Question: I am trying to draw a series of lines. The lines are all the same length, and randomly switch colors for a random length (blue to orange). I am drawing the lines in blue and then overlaying orange on top. You can see from my picture there are clipped parts of the lines where it is grey. I cannot figure out why this is happening. Also related I believe is that my labels are not moving to a left alignment like they should. Any help is greatly appreciated.

'''
import numpy as np
import matplotlib.pyplot as plt
import matplotlib.lines as mlines
import random
plt.close('all')
fig, ax = plt.subplots(figsize=(15,11))
def label(xy, text):
y = xy[1] - 2
ax.text(xy[0], y, text, ha="left", family='sans-serif', size=14)
def draw_chromosome(start, stop, y, color):
x = np.array([start, stop])
y = np.array([y, y])
line = mlines.Line2D(x , y, lw=10., color=color)
ax.add_line(line)
x = 50
y = 100
chr = 1
for i in range(22):
draw_chromosome(x, 120, y, "#1C2F4D")
j = 0
while j < 120:
print j
length = 1
if random.randint(1, 100) > 90:
length = random.randint(1, 120-j)
draw_chromosome(j, j+length, y, "#FA9B00")
j = j+length+1
label([x, y], "Chromosome%i" % chr)
y -= 3
chr += 1
plt.axis('equal')
plt.axis('off')
plt.tight_layout()
plt.show()
'''
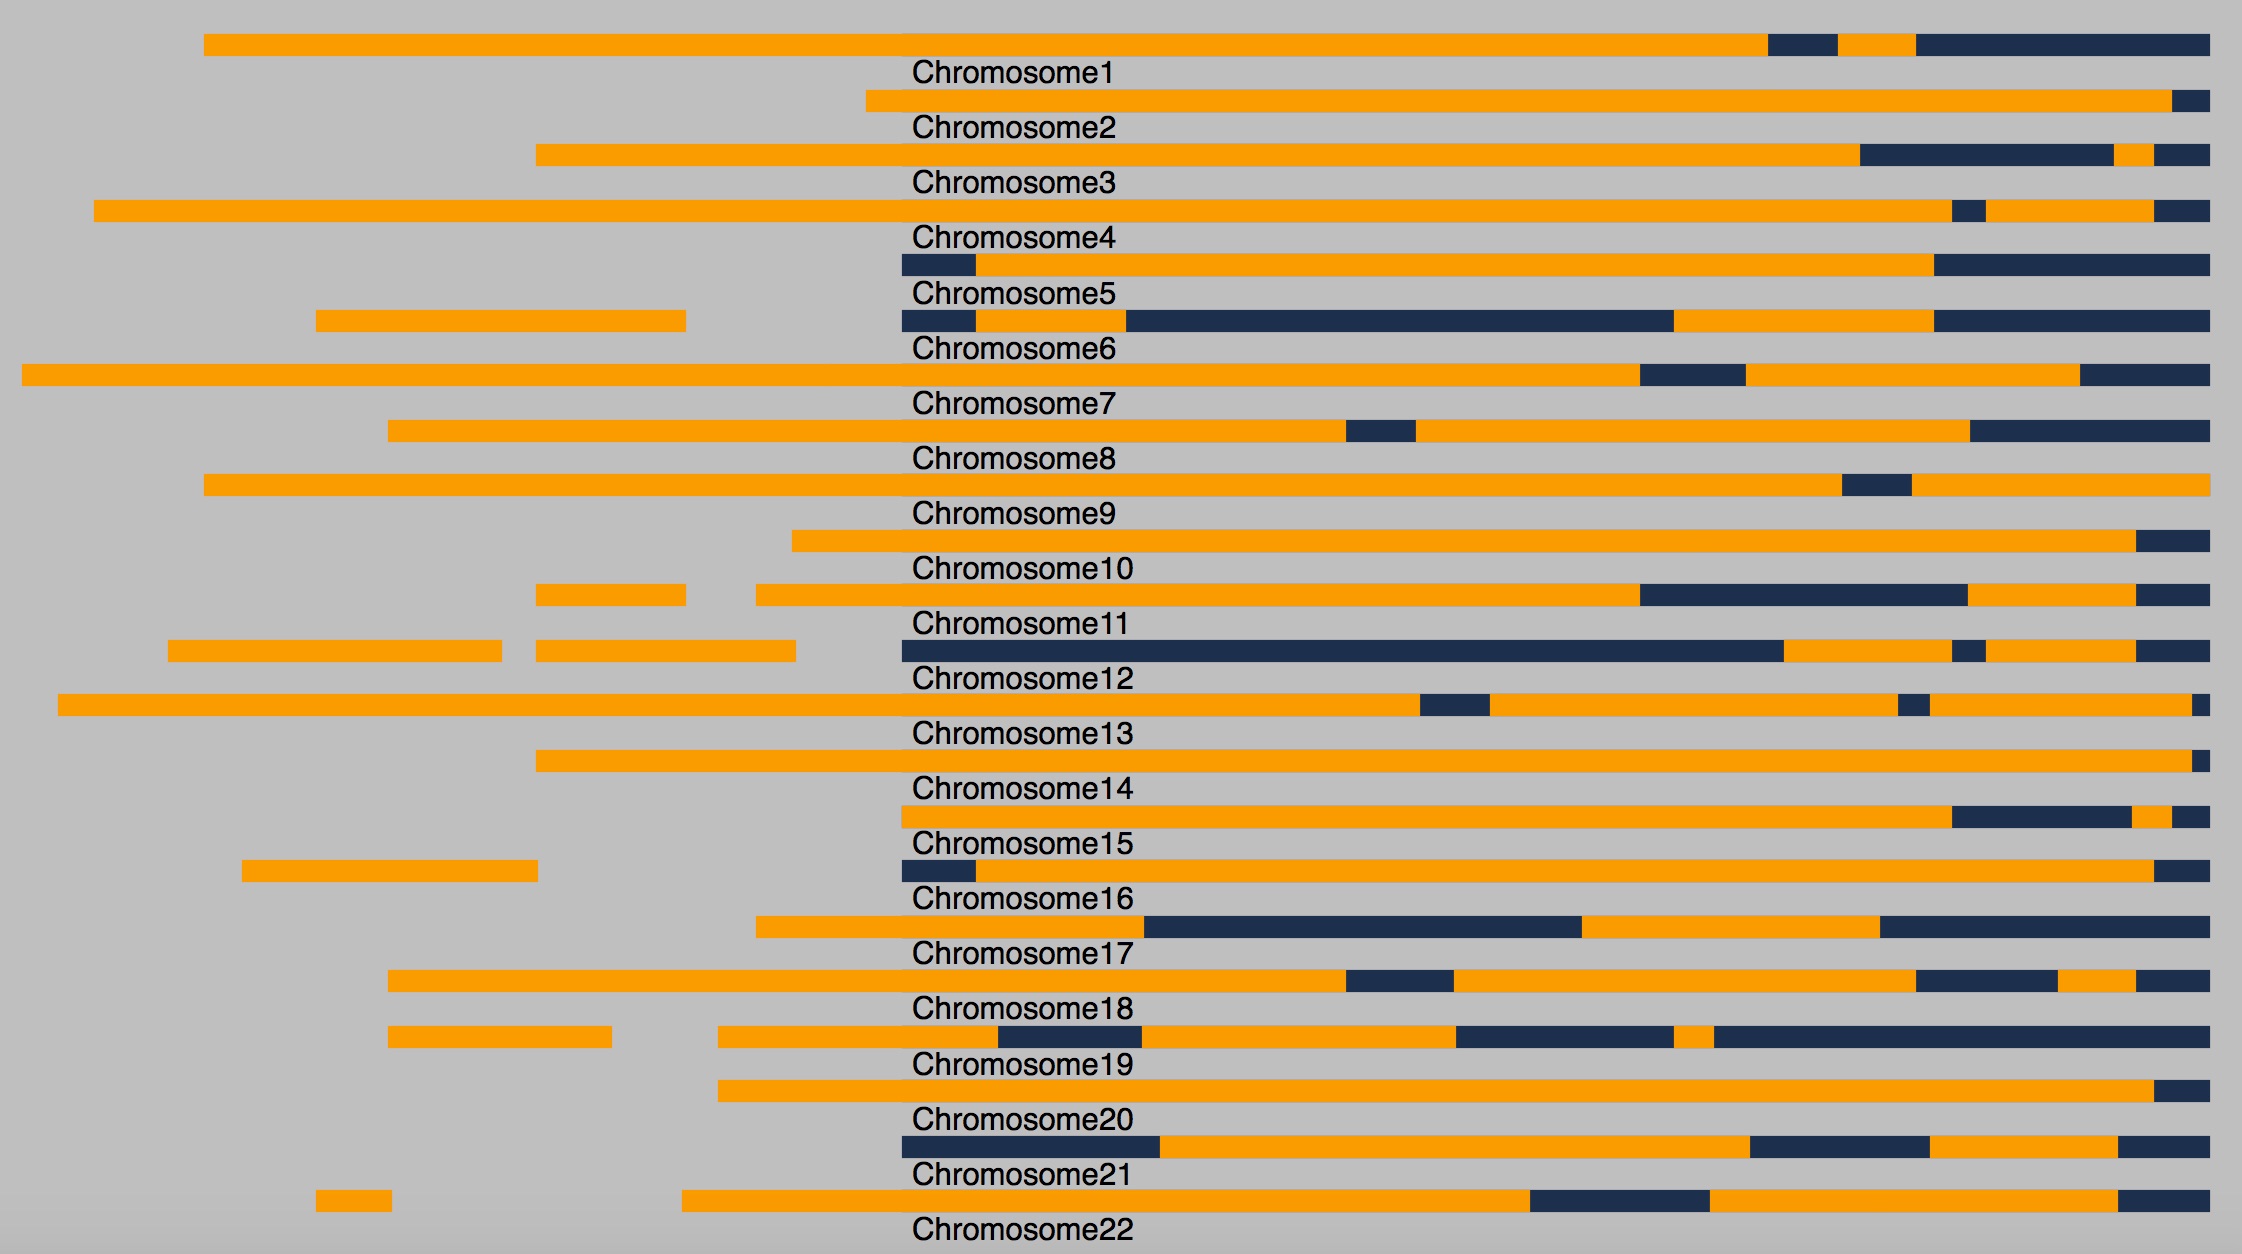
Answer: You're only drawing the blue background from x = 50 to x = 120.
Replace this line:
'''
draw_chromosome(x, 120, y, "#1C2F4D")
'''
with this:
'''
draw_chromosome(0, 120, y, "#1C2F4D")
'''
To draw the blue line all the way across.
Alternately, if you also want to move your labels to the left, you can just set 'x=0' instead of setting it to 50.